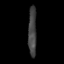
Tissue: prostate
Cell type: T cells
Senescence score: 0.8215
Nuclear area (px): 405
Mean DAPI intensity: 66.002